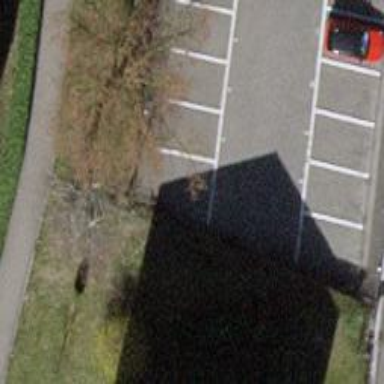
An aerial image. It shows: Charging station.